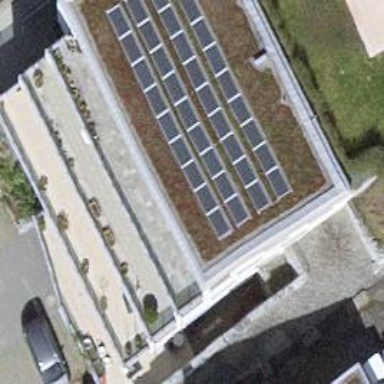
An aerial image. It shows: Solar power generator using photovoltaic panels.